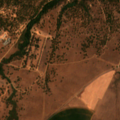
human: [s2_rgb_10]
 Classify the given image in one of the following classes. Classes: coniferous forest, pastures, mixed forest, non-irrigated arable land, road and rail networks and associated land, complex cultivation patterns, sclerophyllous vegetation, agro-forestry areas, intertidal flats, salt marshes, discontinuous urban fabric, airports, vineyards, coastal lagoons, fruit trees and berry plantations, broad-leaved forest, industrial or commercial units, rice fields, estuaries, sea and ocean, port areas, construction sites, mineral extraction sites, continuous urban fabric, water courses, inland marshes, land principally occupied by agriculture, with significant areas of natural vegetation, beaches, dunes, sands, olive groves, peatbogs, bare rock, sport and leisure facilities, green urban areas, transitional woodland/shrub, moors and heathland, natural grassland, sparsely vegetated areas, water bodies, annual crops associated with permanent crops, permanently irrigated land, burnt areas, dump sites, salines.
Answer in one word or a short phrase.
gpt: non-irrigated arable land, permanently irrigated land, olive groves, agro-forestry areas